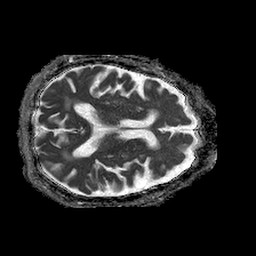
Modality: ADC
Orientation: axial
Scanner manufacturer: philips
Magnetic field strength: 1.5 T
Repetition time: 4.6 s
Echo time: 0.08631 s